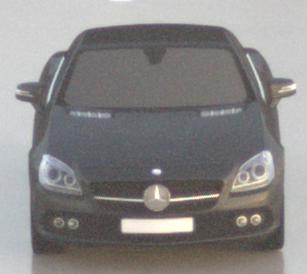
Make: Mercedes-Benz
Model: SLK 200
Detailed model: SLK-Class (172)
Model produced from: 2011/03
Model produced until: 2015/04
Doors: 2
Color: gray
Road condition: wet road
Daytime: sunrise or sunset
Contrast: low contrast